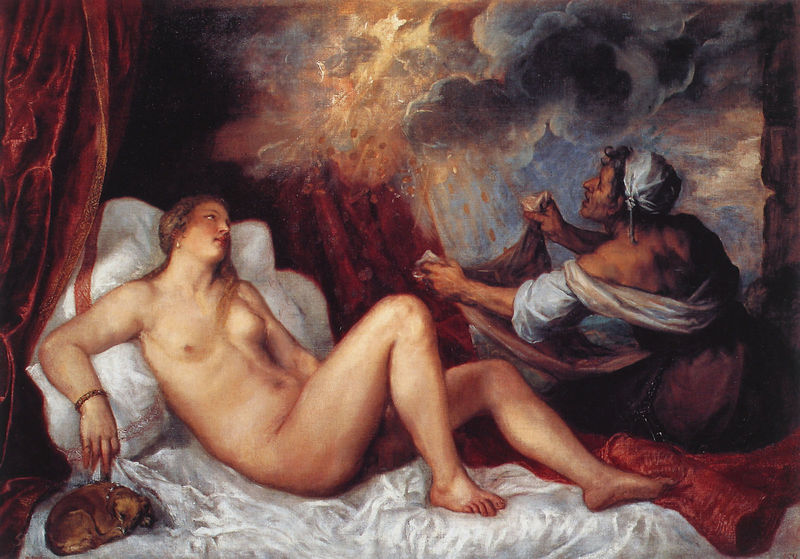
Titel: Danae und Kupplerin
Künstler: Tizian
Institution: Madrid, Museo del Prado
Schlagwörter: akt, gemälde, hand, himmel, mann, nackt, weiß, wolken, brust, busen, frau, haar, ohrring, schmuck, blick, dame, hund, rot, tier, wolke, alt, jung, falten, gesicht, vorhang, öl, sonne, gold, haare, locken, beine, hündchen, brüste, liegen, ölgemälde, querformat, kissen, kopftuch, bett, bauch, faltenwurf, laken, bauchnabel, liegend, neger, strahlen, haustier, jungfrau, armband, sklave, goldregen, gemäld, griechische götter, geldstücke, bett vorhang, icvenus